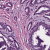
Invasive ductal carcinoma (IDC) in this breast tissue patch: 1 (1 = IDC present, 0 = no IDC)